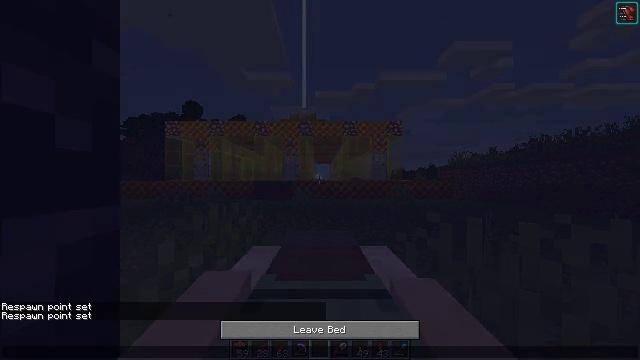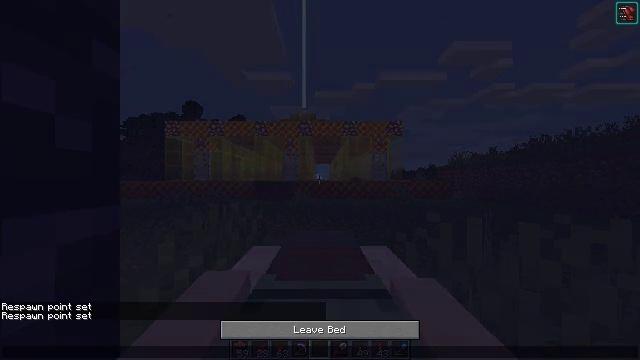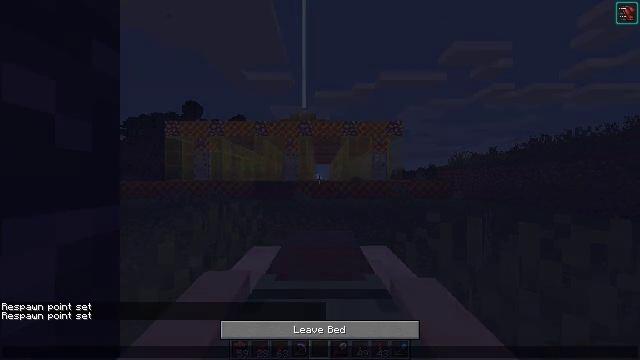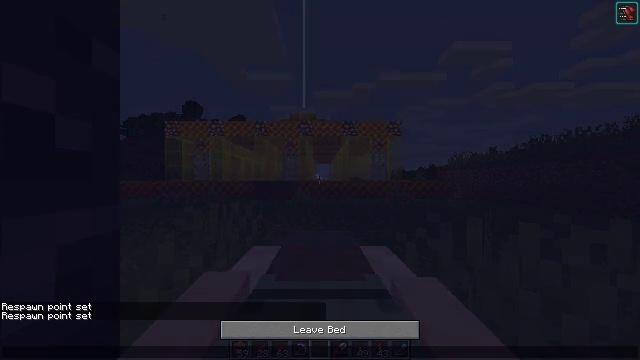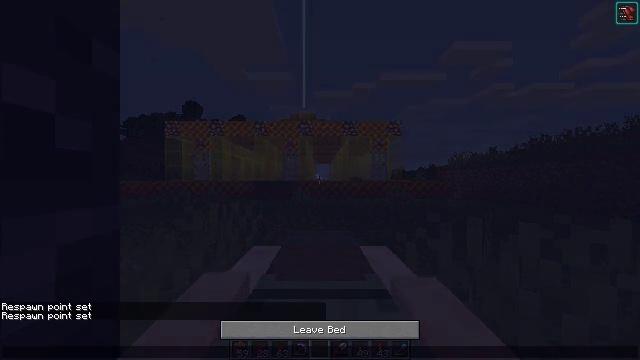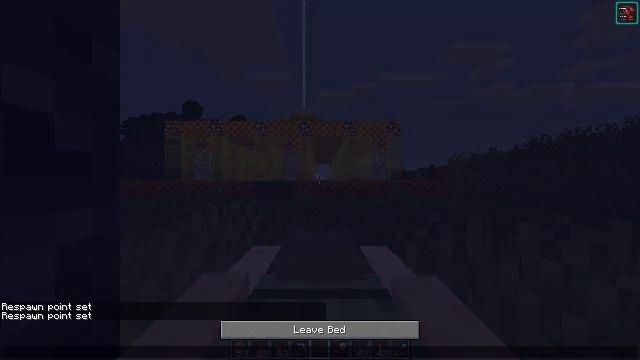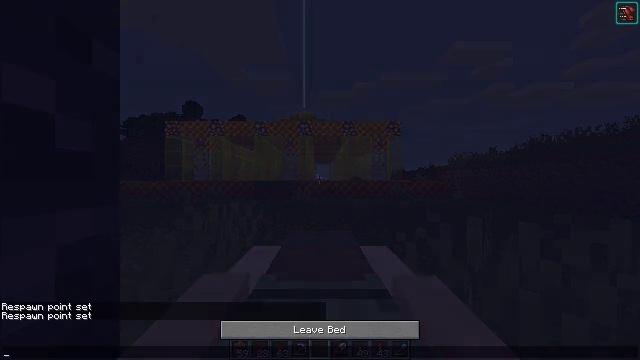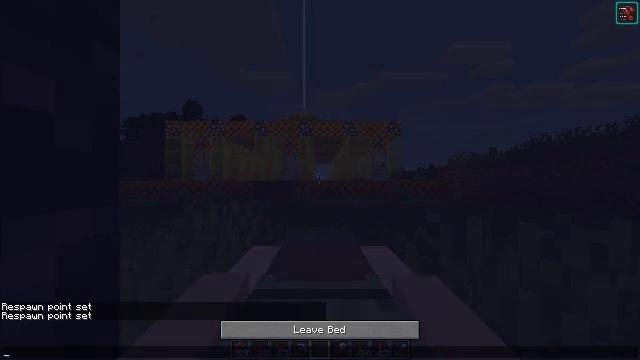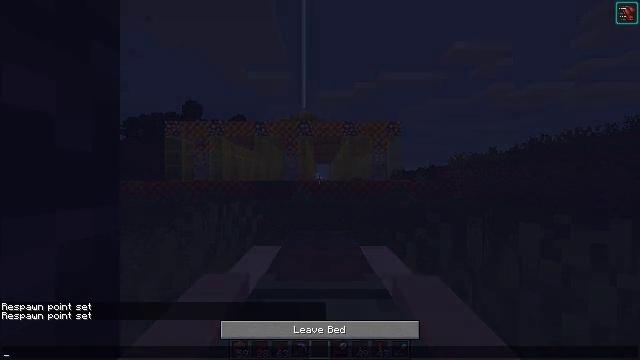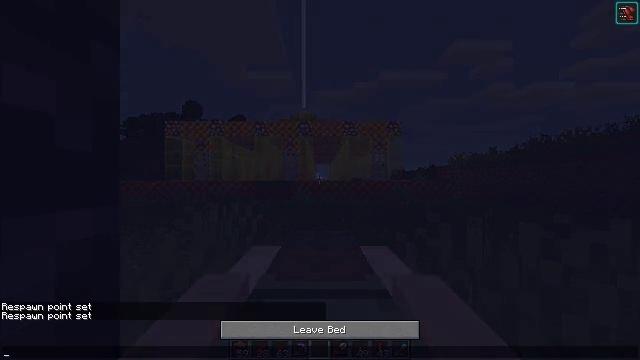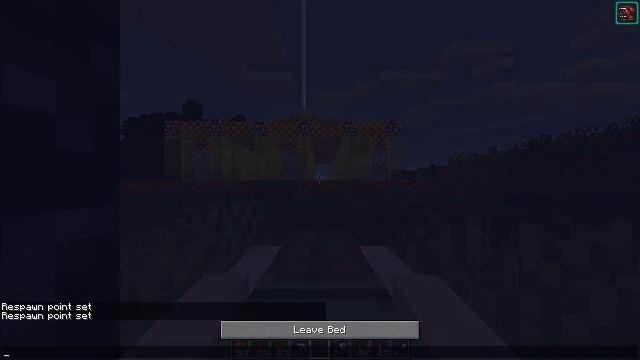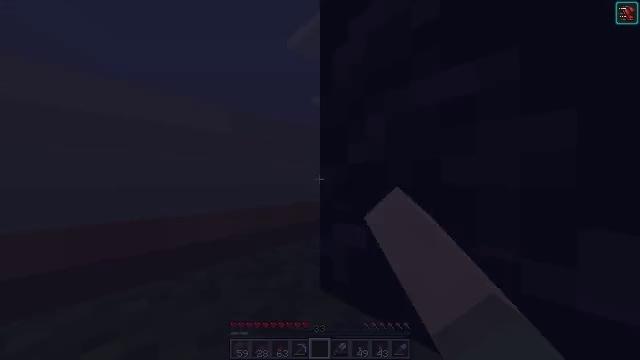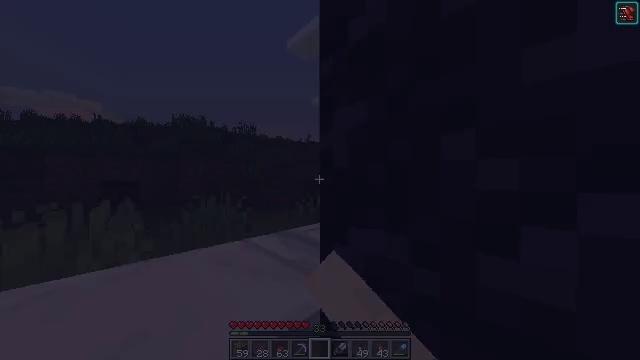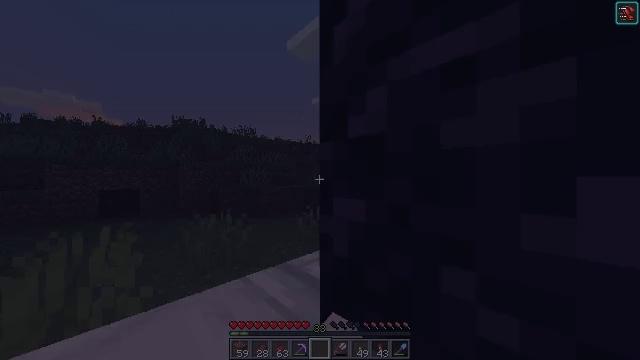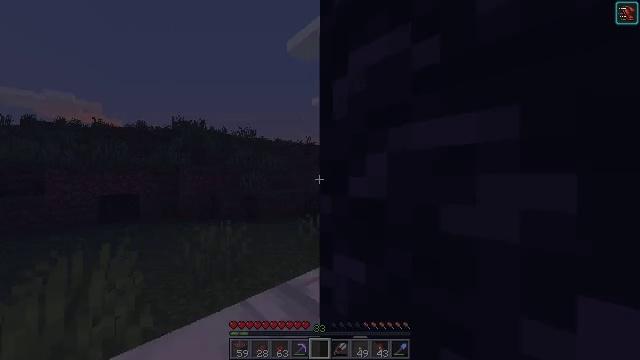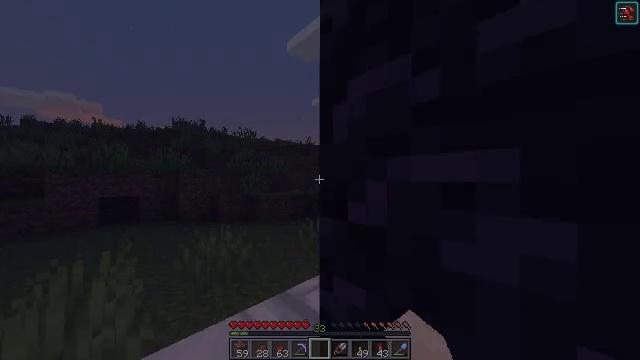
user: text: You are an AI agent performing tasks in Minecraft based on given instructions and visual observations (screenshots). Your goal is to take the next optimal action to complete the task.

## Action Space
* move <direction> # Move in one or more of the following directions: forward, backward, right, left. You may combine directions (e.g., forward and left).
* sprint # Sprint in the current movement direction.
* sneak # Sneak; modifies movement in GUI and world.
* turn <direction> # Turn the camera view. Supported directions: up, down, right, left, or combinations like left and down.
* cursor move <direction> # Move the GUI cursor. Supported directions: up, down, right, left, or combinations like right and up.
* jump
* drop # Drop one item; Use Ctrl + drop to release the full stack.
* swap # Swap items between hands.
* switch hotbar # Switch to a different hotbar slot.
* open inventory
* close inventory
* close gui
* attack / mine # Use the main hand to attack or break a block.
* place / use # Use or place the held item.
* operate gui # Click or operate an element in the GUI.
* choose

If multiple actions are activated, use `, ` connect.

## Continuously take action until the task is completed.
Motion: motion action
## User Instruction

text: Craft a honeycomb block by arranging honeycombs in the crafting grid.
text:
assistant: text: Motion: no_op
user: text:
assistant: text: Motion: no_op
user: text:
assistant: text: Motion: no_op
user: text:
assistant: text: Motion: no_op
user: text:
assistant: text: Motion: no_op
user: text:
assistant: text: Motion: no_op
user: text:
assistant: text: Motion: no_op
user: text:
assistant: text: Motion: no_op
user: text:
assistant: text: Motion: no_op
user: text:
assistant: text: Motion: no_op
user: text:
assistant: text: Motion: no_op
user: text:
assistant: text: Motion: close gui
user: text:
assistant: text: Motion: no_op
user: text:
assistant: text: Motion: no_op
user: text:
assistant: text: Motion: no_op
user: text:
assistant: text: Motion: no_op
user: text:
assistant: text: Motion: no_op
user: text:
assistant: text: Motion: no_op
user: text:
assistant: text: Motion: no_op
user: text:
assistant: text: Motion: no_op
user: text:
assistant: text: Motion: no_op
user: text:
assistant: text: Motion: no_op
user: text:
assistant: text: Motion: no_op
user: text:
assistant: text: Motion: no_op
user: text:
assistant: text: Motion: turn left and down
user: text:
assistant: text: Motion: turn left
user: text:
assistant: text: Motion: turn left
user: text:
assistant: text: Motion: turn left
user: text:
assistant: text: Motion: turn left and up
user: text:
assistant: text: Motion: turn left and up